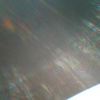
Label: sunburn